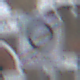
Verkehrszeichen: EndeUmweltzone
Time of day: MorningAfternoon
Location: Outdoor (Urban)
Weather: Overcast
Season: NotSpecified
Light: Natural